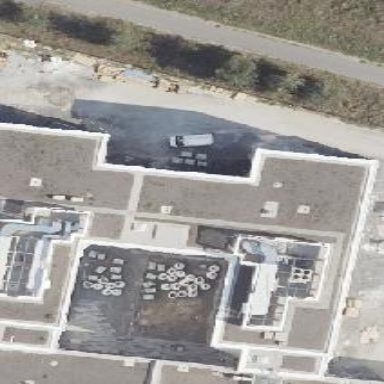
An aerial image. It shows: Office building.